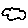
Label: cloud